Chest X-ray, PA view. Patient: 36 years old, sex M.
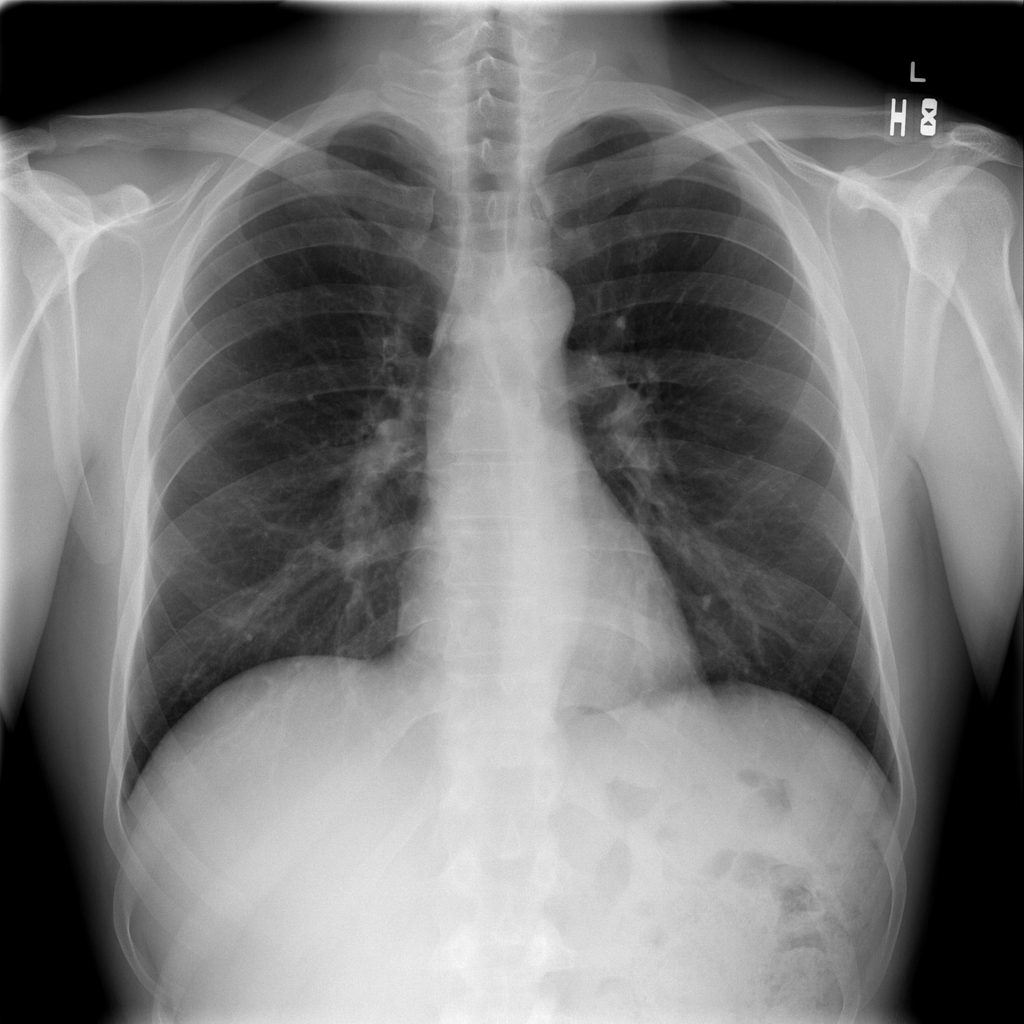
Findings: No Finding